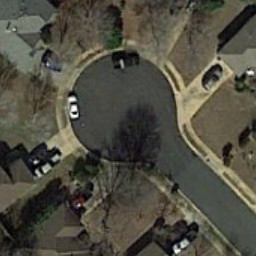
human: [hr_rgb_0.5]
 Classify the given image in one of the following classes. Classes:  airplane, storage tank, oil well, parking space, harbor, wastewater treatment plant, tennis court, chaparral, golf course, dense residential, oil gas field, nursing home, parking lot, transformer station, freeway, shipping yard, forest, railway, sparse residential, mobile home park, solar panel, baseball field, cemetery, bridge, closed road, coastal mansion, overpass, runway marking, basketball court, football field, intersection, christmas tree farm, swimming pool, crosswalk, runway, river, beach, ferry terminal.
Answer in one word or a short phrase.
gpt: closed road